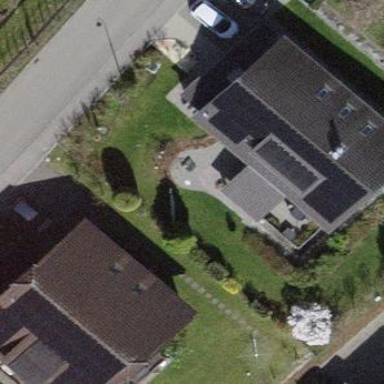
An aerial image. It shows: Detached building.